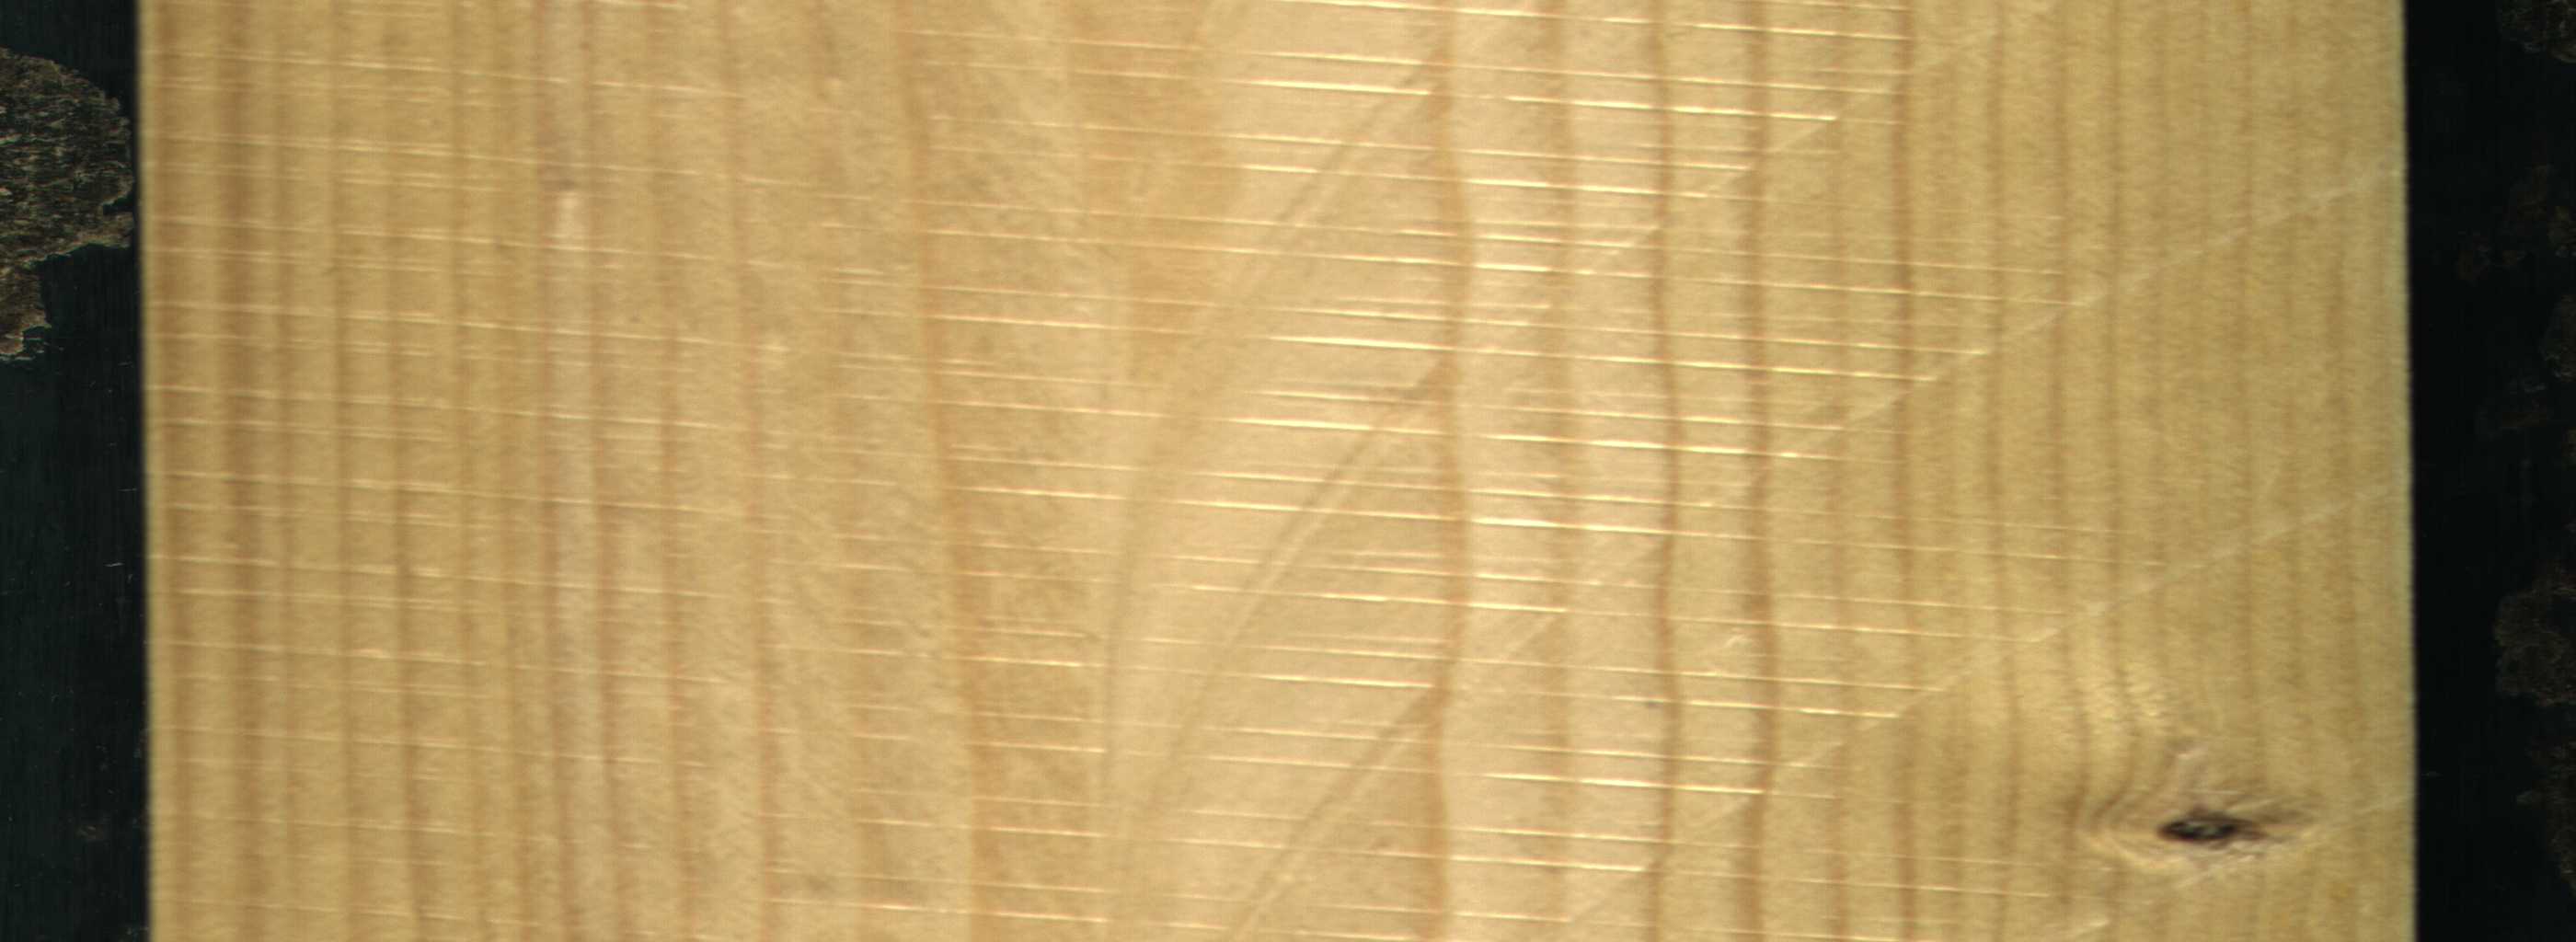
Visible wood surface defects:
Dead_Knot